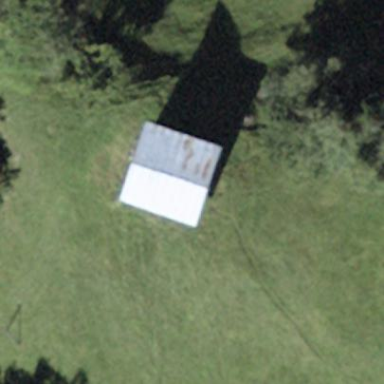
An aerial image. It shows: Shed.